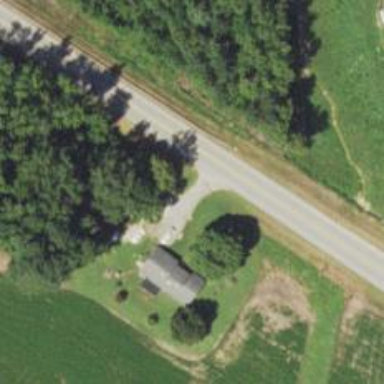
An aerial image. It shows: Driveway leading to service road.